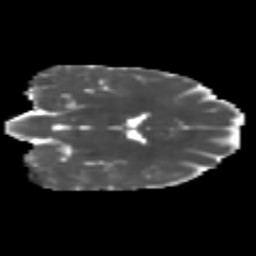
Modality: MD
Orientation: coronal
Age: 31
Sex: female
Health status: healthy